Question: I need to get the feedback star ratings for 5 questions, I'm using titanium alloy mobile development. For the same reason I have used the star rating widget from the below link,
<URL>
From the above link there is only one set of stars, But I need to use the star ratings for 5 times. How can I do that. I need the following format
'''
1. Question?
*****
2. Question?
*****
3. Question?
*****
4. Question?
*****
5. Question?
*****
'''
The widget is working fine but the stars are displaying only for one question, I need the stars for all the five questions, below is my current output,

questionnaire.xml:
'''
<Alloy>
<Window id="questionnaireWin" title="Plan India" platform="android,ios">
<View id="header">
<Label id="title">Feedback</Label>
</View>
<Label id="question1" class="question">1. Question 1?</Label>
<Require type="widget" src="starrating" id="widget" name="widget" />
<Label id="question2" class="question">2. Question 2?</Label>
<Require type="widget" src="starrating" id="widget" name="widget" />
<Button class="button" onClick="submitRatings">Proceed</Button>
</Window>
</Alloy>
'''
Though, I'm using widget twice it is showing only once. Please help how to do this?
Else any easy way to do this using any plugins or something esle?
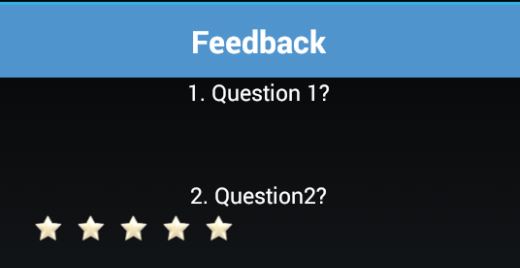
Answer: You have required the same widget tow times using the same . you should define different .
'''
<Alloy>
<Window id="questionnaireWin" title="Plan India" platform="android,ios">
<View id="header">
<Label id="title">Feedback</Label>
</View>
<Label id="question1" class="question">1. Question 1?</Label>
<Require type="widget" src="starrating" id="widget1" name="widget" />
<Label id="question2" class="question">2. Question 2?</Label>
<Require type="widget" src="starrating" id="widget2" name="widget" />
<Button class="button" onClick="submitRatings">Proceed</Button>
</Window>
'''
and the in you js file initialize widget1 & widget2 ...
'''
$.widget1.init();
$.widget2.init();
'''
EDIT you can test this <URL>